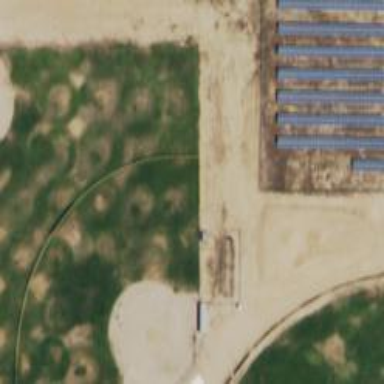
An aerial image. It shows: Softball stadium with grass surface.